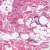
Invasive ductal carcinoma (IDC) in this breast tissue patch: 0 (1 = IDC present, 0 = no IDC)